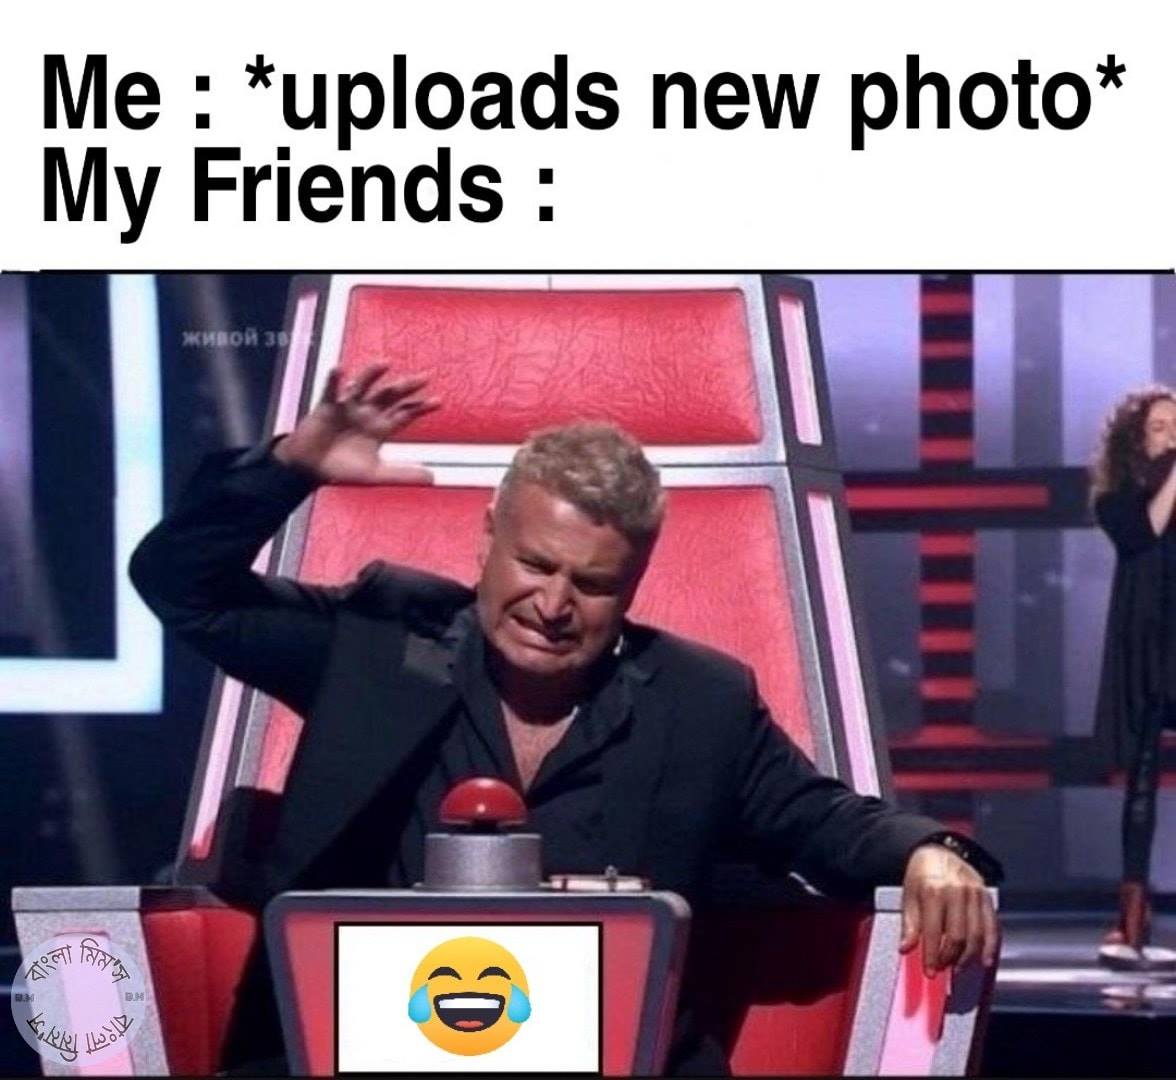
Caption: Me : *uploads new photo*      My Friends :
Label: non-hate